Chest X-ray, AP view. Patient: 38 years old, sex F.
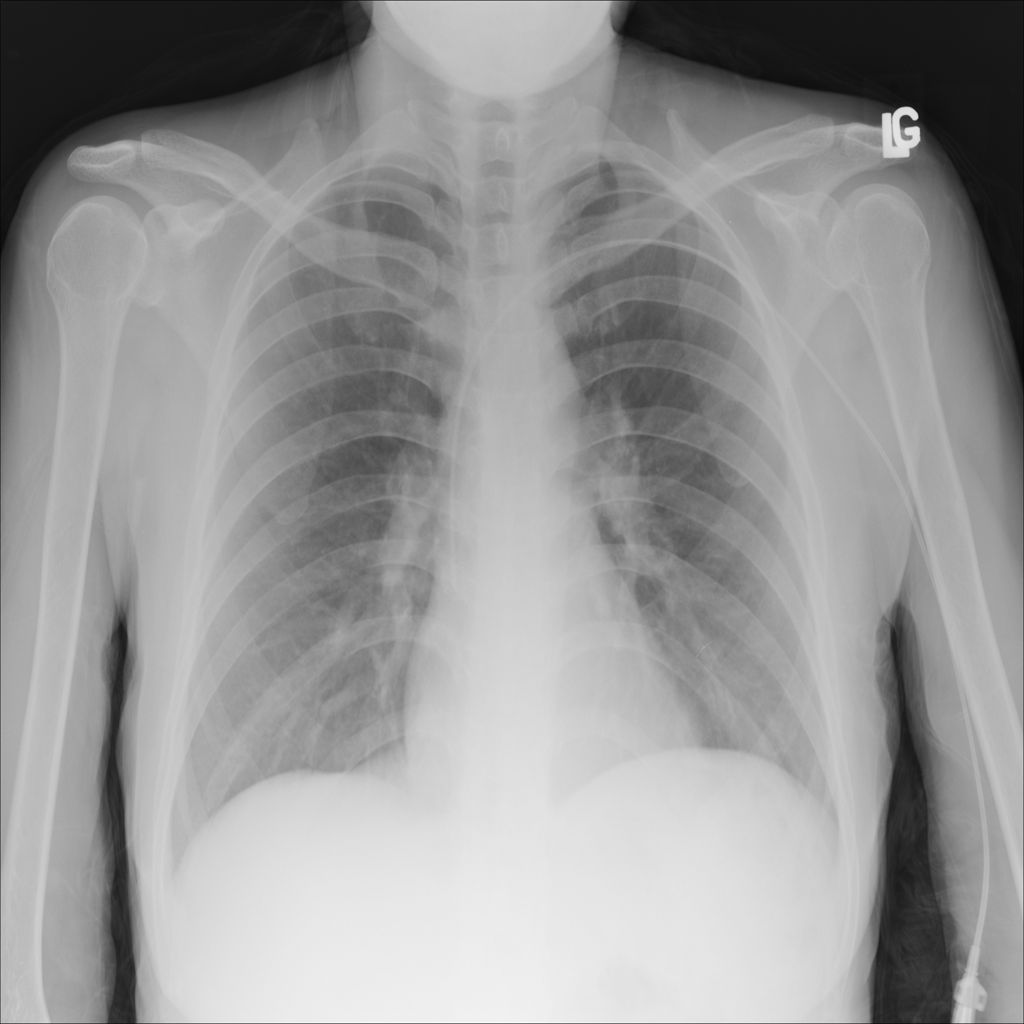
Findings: No Finding